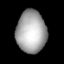
Tissue: lung
Cell type: T cells
Senescence score: 0.1802
Nuclear area (px): 1231
Mean DAPI intensity: 167.406